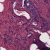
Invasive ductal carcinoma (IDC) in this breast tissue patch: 0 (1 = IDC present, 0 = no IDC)